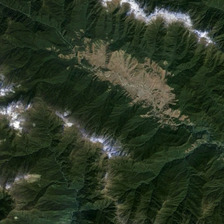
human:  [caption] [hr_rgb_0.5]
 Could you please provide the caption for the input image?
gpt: some white snows cover a part of a piece of green mountain .

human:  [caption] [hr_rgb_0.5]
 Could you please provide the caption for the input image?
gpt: many long mountain roads are on the green hills .

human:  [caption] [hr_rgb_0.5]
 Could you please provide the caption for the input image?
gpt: the green hills are next to each other in an unbroken line .

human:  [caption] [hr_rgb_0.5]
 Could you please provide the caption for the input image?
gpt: some white snows cover a part of a piece of green mountain .

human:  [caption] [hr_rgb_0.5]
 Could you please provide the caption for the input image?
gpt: the green hills are next to each other in an unbroken line .